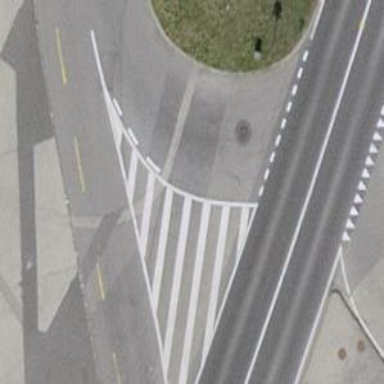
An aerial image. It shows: Unclassified road with left lane designated as cycleway.